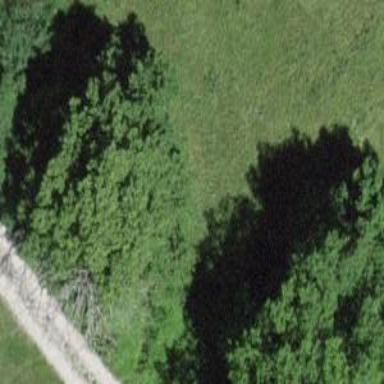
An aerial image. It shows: Row of trees in natural setting.